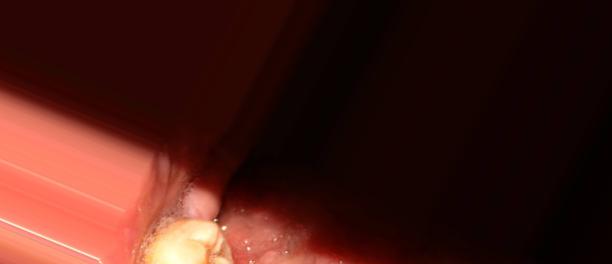
Condition: Caries